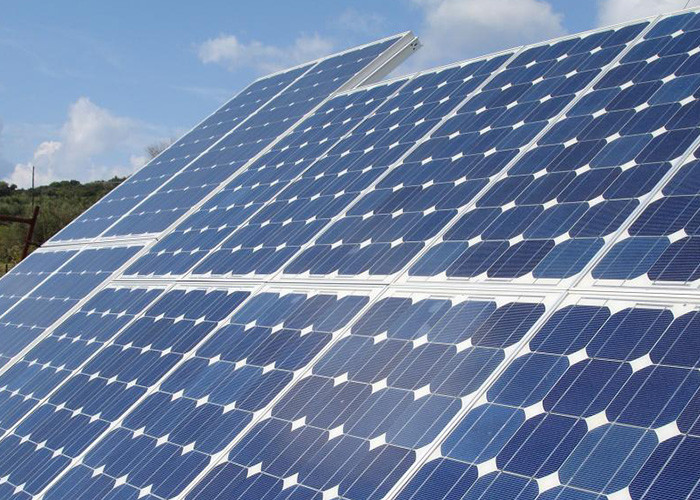
Label: Clean